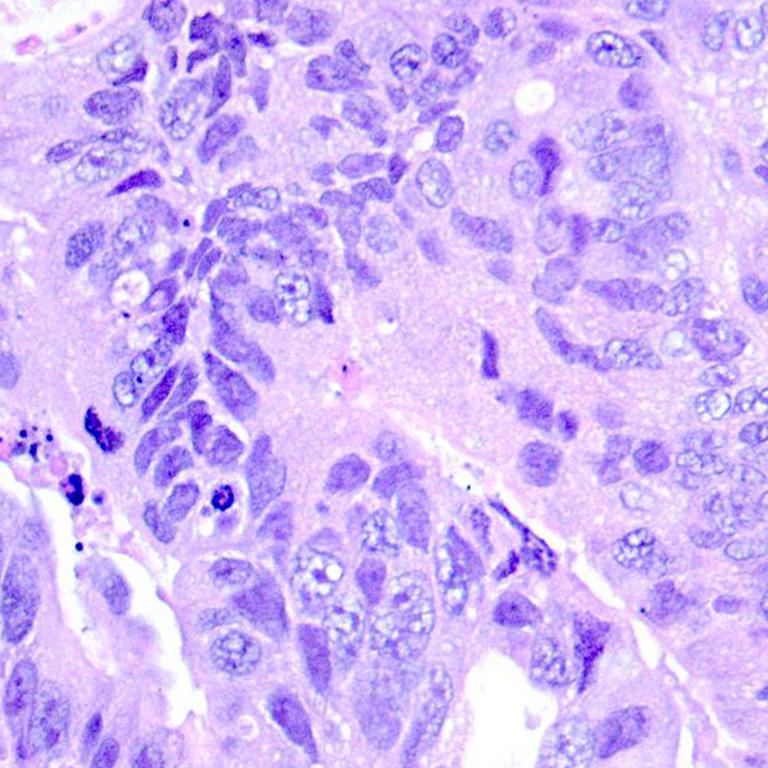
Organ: colon
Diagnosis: adenocarcinomas